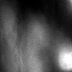
Tissue sample: colon
Magnification: 2.5x
Cell type: Myeloid cells
Senescence state: senescent